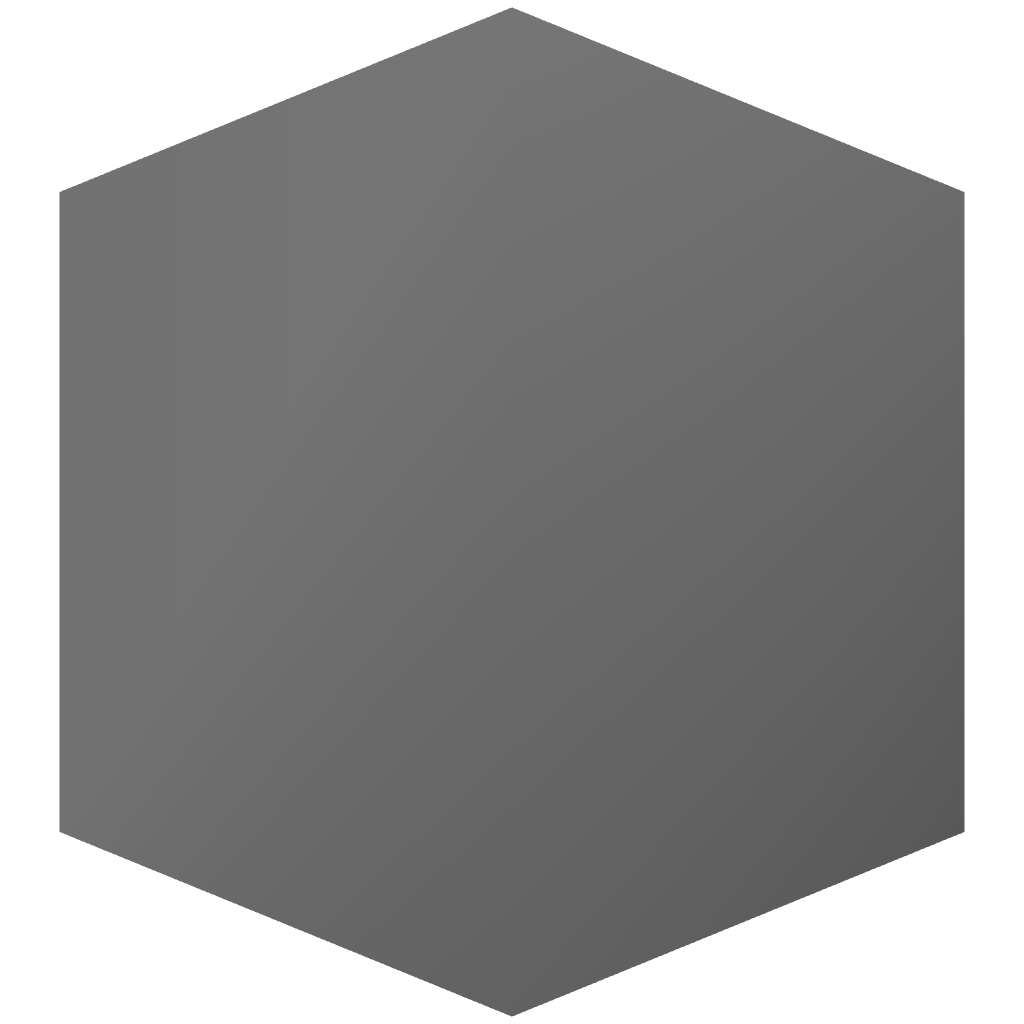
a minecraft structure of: Basic Raised Ranch bad low quality